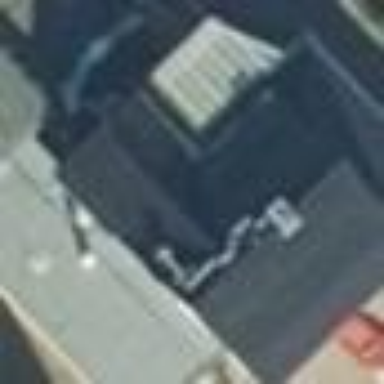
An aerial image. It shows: Building.